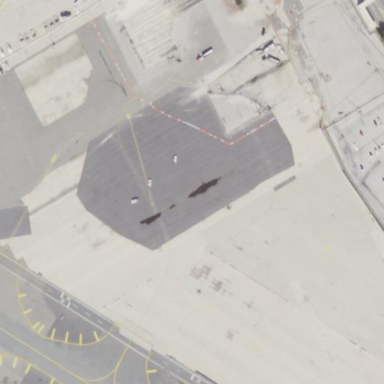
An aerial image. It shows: Apron at the airport.